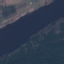
Land use / land cover: River